Question: This is something that is stumping me; I have a simple 'UIButton' with the following PNG as it's background:

I'm using an iOS 4 block animation, and all I'm doing is animating it's 'alpha' property from 0.0 to 1.0. However, while the animation is in progress, the 'UIButton' gets bright white, before finally settling to look like the above image when the property reaches 1.0.
I'm pretty stumped - if, for example, I open that image in Paint.NET and slide the image's opacity from 0 to 255, I see a nice fade-in effect - which is exactly what I'm going for. But when I animate an opacity change in iOS, the button gets bright white during the middle part of the animation.
If I change the animation's duration to something extended, like 5 seconds, the effect is even more prominent. Any ideas?
I am using Xcode 4.1, and running iOS 4.3.3 (first gen iPad).
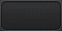
Answer: It turns out, after much consideration, that the issue was my 'UIButton' was a button; the type needed to be changed to . Even though the background images I set for my button worked when the type was Round Rect, applying an alpha animation to the button still caused the default white Round Rect style to appear for the duration of the animation. That is what my eyes interpreted as "bright white" during the animation - it had nothing to do with my PNG background, and everything to do with the underlying type of the button I was using.
Problem solved. Moral of the story? Change your 'UIButton' type to if you're going to animate the button while using your own background images.